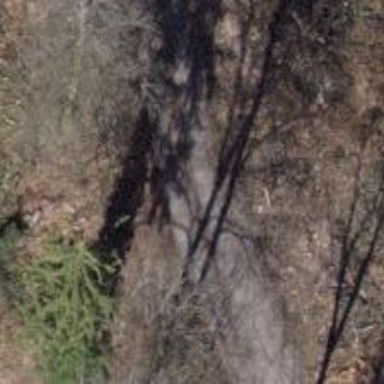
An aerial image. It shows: Path.